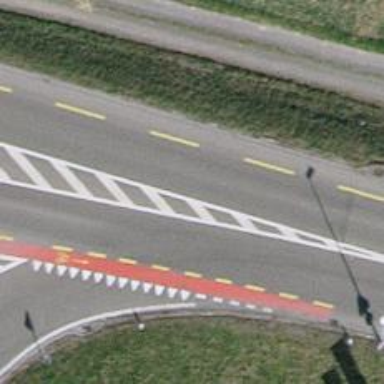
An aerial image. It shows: Secondary road with asphalt surface and dedicated cycle lane.